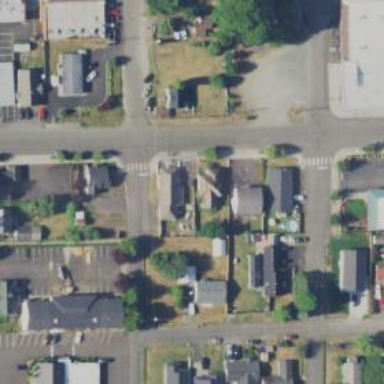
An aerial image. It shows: Unclassified road with sidewalk on the left.